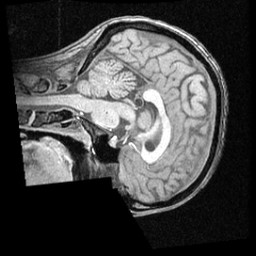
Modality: T1w
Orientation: sagittal